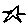
Label: star